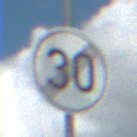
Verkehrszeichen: EndeGeschwindigkeit30
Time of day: Midday
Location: Outdoor (Nature)
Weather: PartlyCloudy
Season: NotSpecified
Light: Natural